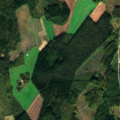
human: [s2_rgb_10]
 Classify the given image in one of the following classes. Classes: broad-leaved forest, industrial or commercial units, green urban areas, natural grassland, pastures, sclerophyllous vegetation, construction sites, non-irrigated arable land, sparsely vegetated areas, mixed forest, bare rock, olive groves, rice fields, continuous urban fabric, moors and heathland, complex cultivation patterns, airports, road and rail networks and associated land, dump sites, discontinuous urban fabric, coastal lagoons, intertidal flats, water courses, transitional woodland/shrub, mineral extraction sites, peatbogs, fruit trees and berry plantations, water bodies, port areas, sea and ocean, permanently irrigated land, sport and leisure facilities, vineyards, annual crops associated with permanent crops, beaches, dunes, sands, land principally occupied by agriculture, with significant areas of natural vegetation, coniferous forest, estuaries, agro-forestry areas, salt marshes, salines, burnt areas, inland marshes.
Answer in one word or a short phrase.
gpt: land principally occupied by agriculture, with significant areas of natural vegetation, coniferous forest, mixed forest, transitional woodland/shrub